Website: apple
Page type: billing-address
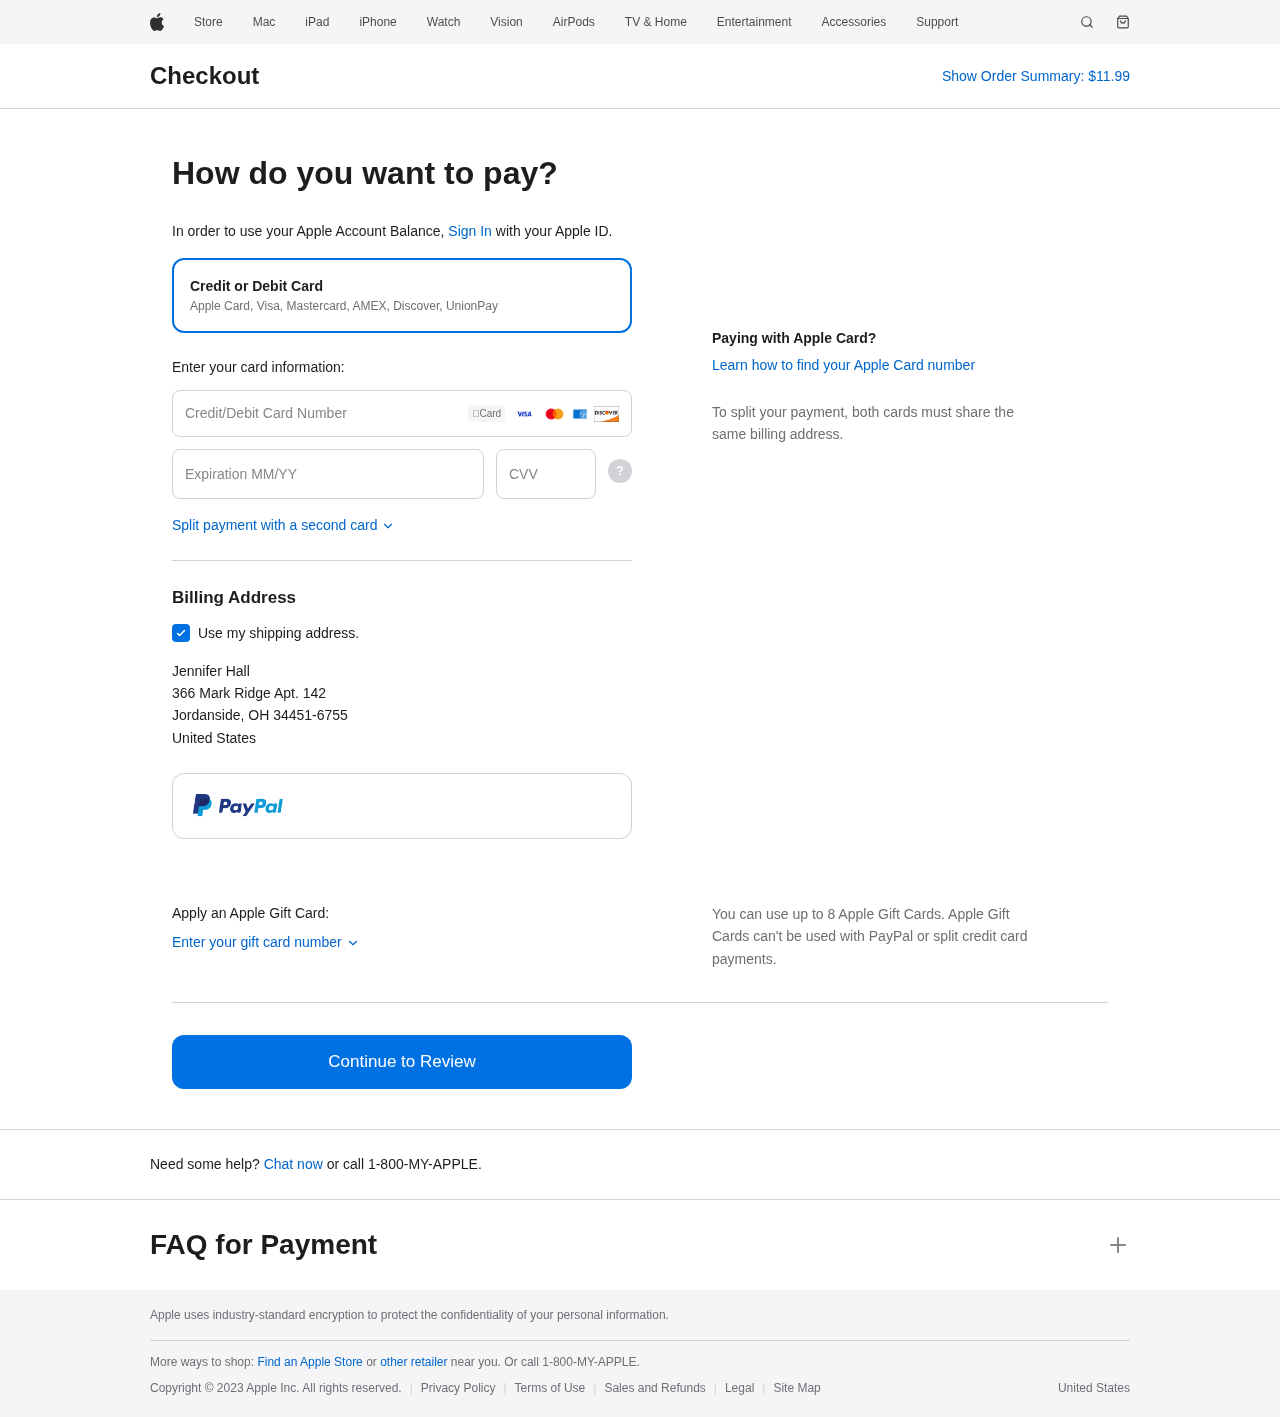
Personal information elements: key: PII_CARD_CVV
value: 0860
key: PII_CARD_EXPIRY
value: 01/30
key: PII_CARD_NUMBER
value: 3472 4703 1038 317
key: PII_CITY
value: Jordanside
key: PII_COUNTRY
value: United States
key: PII_FULLNAME
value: Jennifer Hall
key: PII_POSTCODE_FULL
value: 34451-6755
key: PII_STATE_ABBR
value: OH
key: PII_STREET
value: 366 Mark Ridge Apt. 142
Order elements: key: ORDER_TOTAL
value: $11.99